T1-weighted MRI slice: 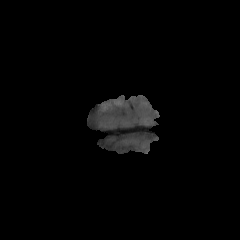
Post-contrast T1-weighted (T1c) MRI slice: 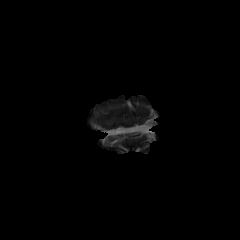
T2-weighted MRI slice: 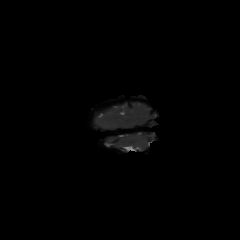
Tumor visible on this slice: no